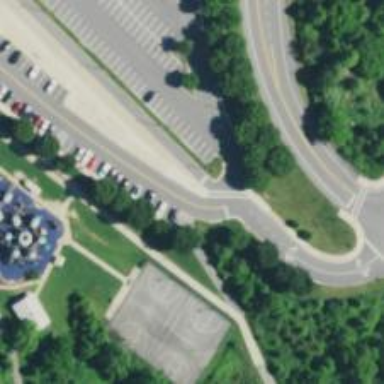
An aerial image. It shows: Parking space.